Question: I have a question about <URL>:
If I call then I indicate, how many items this component contains. How do I control the of this component then?
For example I use the code below to display a TextField and a ListField below, but I also would like to show a ButtonField underneath the ListField:

'''
private MyList presetList = new MyList();
private MyScreen() {
setTitle("Favorites");
BasicFilteredList filterList = new BasicFilteredList();
String[] days = {"Monday","Tuesday","Wednesday",
"Thursday","Friday","Saturday","Sunday"};
int uniqueID = 0;
filterList.addDataSet(uniqueID,days,"days",BasicFilteredList.COMPARISON_IGNORE_CASE);
AutoCompleteField autoCompleteField = new AutoCompleteField(filterList);
add(autoCompleteField);
presetListField.setRowHeight(-2);
presetListField.setCallback(presetList);
presetListField.setSize(MyList.items.length());
add(presetListField);
}
'''
'''
public class MyList implements ListFieldCallback {
public static String items[] = {
"Favorite 01", "Favorite 02", "Favorite 03", "Favorite 04",
"Favorite 11", "Favorite 12", "Favorite 13", "Favorite 14",
"Favorite 21", "Favorite 22", "Favorite 23", "Favorite 24",
"Favorite 31", "Favorite 32", "Favorite 33", "Favorite 34"
};
public void drawListRow(ListField listField, Graphics g, int index, int y, int width) {
Font f = g.getFont();
Font b = f.derive(Font.BOLD, f.getHeight() * 2);
g.setColor(Color.WHITE);
g.drawText(items[index], Display.getWidth()/3, y);
g.drawText("Click to get frequency", Display.getWidth()/3, y + g.getFont().getHeight());
g.setFont(b);
g.setColor(Color.YELLOW);
g.drawText("100." + index, 0, y);
}
public Object get(ListField list, int index) {
return items[index];
}
public int indexOfList(ListField list, String p, int s) {
return -1;
}
public int getPreferredWidth(ListField list) {
return Display.getWidth();
}
}
'''
Thank you!
Alex
Maybe ListField is supposed to always show all its items and you can't limit its view to few rows?
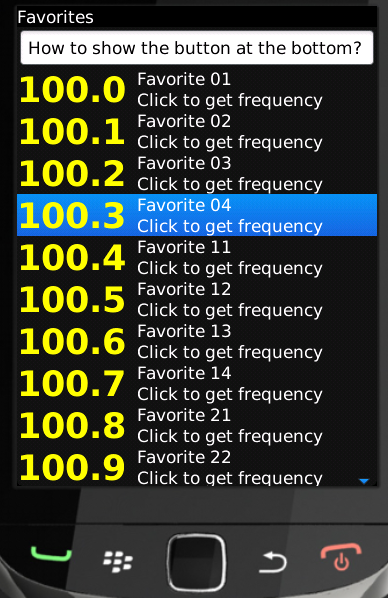
Answer: This is probably not exactly what you request for, but could you try to put your button into the status container of your screen? This would be the easiest way to have the button in the bottom of the screen. However in this case the button will stay there regardless of the list size (number of items).
> Class MainScreenpublic void setStatus(Field status)'''
Sets the contents of this screen's status section.
This method adds your provided field to this screen's status section,
even if it already contains a field.
Parameters:
status - New status field.
'''
You are asking why this is as it is. Well, as I see it this was an RIM's attempt to implement some sort of <URL>' a bit ugly, but we can not change this and it is up to us to manually instruct the 'ListField' that the underlying list has changed its size.
A point about 'ListFieldCallback' usage. With this approach 'ListField' itself knows nothing about what list items actually are. It is up to 'ListFieldCallback' to return a list item object on request or to draw a list item representation on request. Note this happens on request. 'ListField' asks the 'ListFieldCallback' to draw only those items which are visible on the screen. This is very important in terms of speed and RAM usage. If your list is 1000 items and each item implies drawing an icon which should be loaded from the network (or just read from the filesystem), then preparing the whole list data at once whould be a show-stopper. But with 'ListFieldCallback' you are able to process only those items which are requested, so you can implement lazy-loading and your list becomes as quick as possible.
For some simple cases (when your listItem UI representation can be got just by calling 'listItem.toString()') there is the 'ObjectListField' class. This class already implements the 'ListFieldCallback', so it displays the list right out of the box.